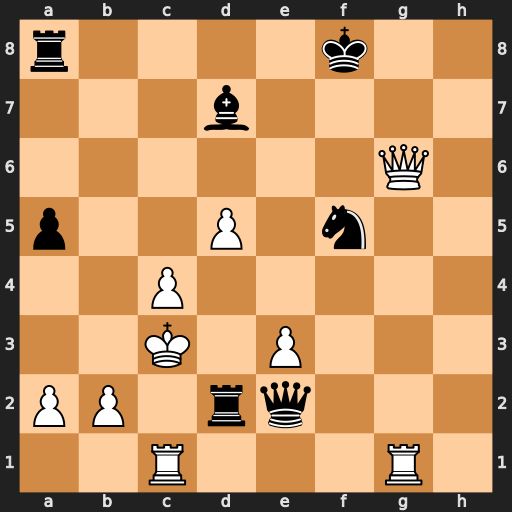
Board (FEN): r4k2/3b4/6Q1/p2P1n2/2P5/2K1P3/PP1rq3/2R3R1
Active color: w
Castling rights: -
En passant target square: -
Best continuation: Qf6+ Ke8 Rg8#